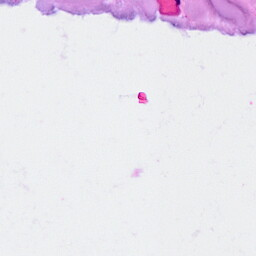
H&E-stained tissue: Breast